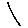
Label: line